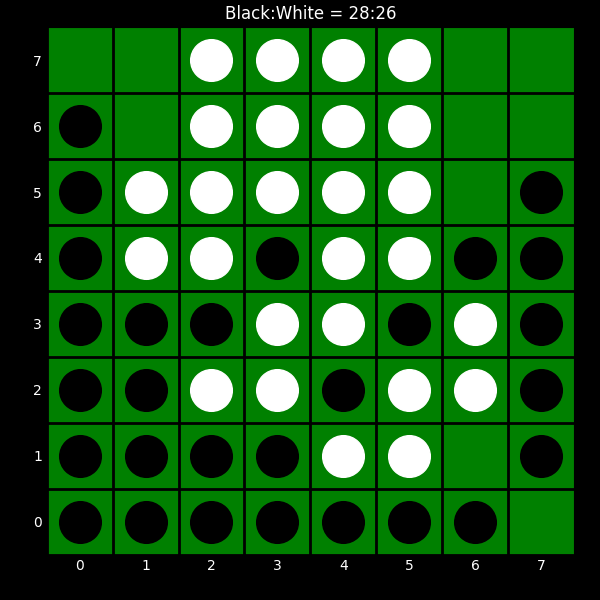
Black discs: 28
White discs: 26